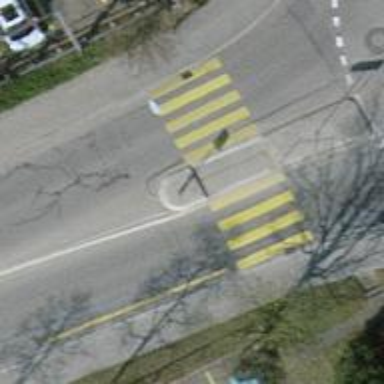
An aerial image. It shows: Marked crossing on the road.